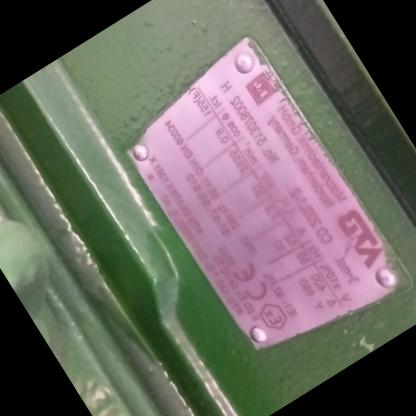
Klasa: tabliczka-znamionowa